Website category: university
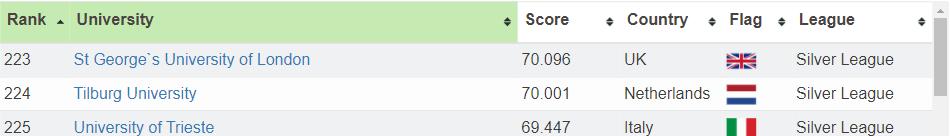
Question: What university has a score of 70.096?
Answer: St George`s University of London

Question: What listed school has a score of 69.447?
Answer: University of Trieste

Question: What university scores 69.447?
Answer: University of Trieste

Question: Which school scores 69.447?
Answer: University of Trieste

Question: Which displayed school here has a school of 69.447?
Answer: University of Trieste

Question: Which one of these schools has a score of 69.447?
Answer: University of Trieste

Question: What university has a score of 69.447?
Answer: University of Trieste

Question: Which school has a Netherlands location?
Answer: Tilburg University

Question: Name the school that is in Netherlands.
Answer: Tilburg University

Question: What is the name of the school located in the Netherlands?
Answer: Tilburg University

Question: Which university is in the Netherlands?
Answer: Tilburg University

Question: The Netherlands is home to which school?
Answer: Tilburg University

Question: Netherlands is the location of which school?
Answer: Tilburg University

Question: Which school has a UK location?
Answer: St George`s University of London

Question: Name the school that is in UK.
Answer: St George`s University of London

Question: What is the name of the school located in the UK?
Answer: St George`s University of London

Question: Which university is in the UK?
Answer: St George`s University of London

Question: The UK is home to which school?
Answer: St George`s University of London

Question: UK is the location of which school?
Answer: St George`s University of London

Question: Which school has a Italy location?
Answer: University of Trieste

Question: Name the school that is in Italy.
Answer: University of Trieste

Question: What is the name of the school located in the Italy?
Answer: University of Trieste

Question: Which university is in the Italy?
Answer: University of Trieste

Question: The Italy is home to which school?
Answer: University of Trieste

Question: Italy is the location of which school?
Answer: University of Trieste